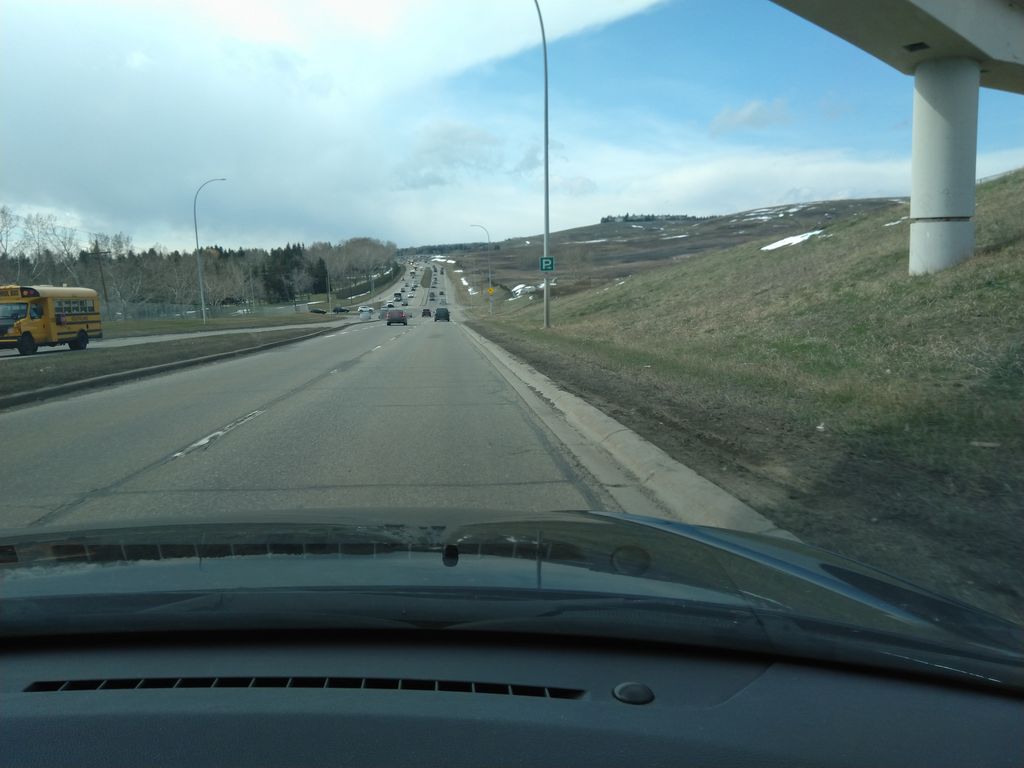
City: calgary